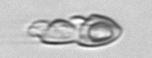
Label: Katodinium_or_Torodinium